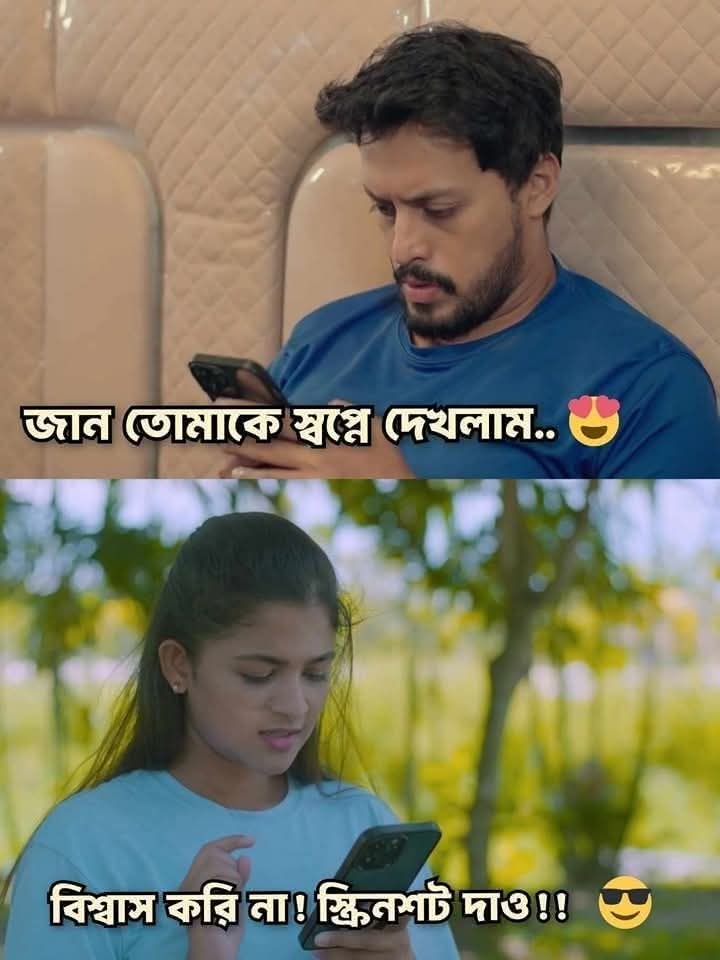
Text: জান তোমাকে স্বপ্নে দেখলাম..
বিশ্বাস করি না! স্ক্রিনশট দাও!!
Label: Non Hate